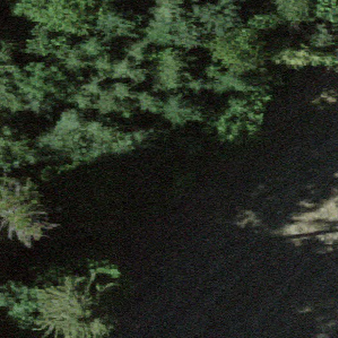
Label: other